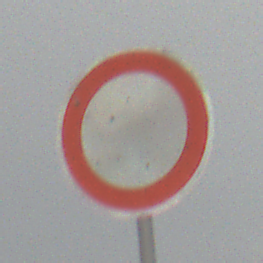
Verkehrszeichen: VerbotFahrzeugeAllerArt
Umgebung: Outdoor, Nature
Tageszeit: MorningAfternoon
Wetter: Overcast
Licht: Natural
Jahreszeit: Winter
Kontrast: LowContrast